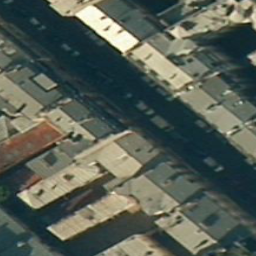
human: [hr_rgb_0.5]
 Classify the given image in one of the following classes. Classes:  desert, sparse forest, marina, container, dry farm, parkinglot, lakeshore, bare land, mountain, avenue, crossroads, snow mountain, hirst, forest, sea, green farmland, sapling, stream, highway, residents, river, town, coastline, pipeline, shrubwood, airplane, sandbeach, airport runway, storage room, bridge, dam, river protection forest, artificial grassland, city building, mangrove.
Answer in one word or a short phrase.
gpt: city building